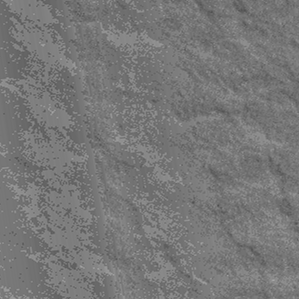
Label: frost